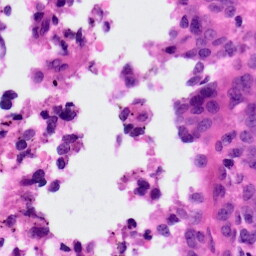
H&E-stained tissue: Ovarian